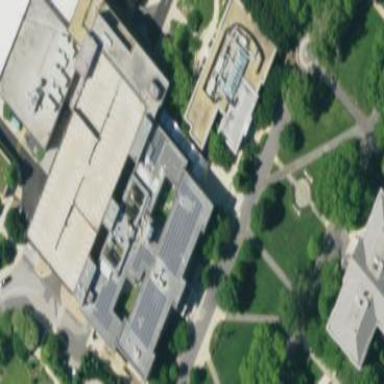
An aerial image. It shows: University building.